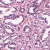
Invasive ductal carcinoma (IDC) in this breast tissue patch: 1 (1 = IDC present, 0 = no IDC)